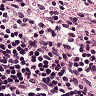
Metastatic tissue present: no